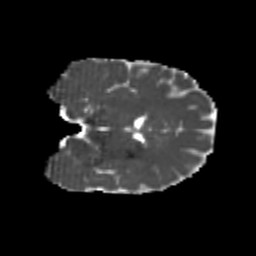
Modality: MD
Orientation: coronal
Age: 20
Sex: female
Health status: healthy
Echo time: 0.074 s